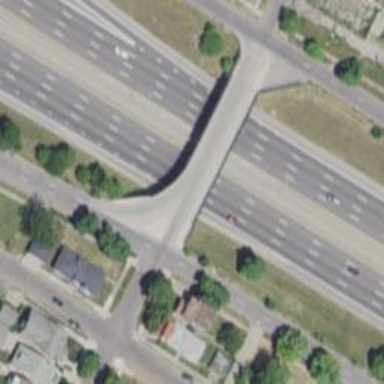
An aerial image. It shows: Tertiary link road bridge.